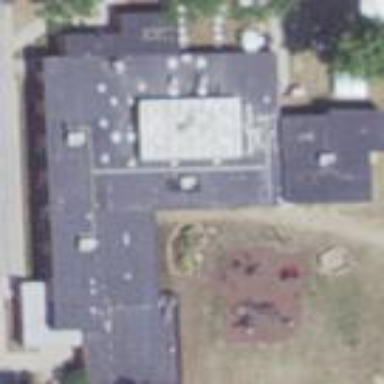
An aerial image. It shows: School building.